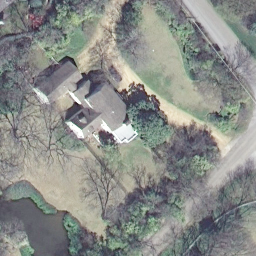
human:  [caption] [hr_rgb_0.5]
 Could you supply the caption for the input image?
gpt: This is a sparse residential area with a villa surrounded by trees and lawn .

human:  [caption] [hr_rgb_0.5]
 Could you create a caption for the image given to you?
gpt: A villa with grey roofs and a pond beside is in the sparse residential area .

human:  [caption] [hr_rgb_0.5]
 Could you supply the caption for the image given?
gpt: A villa with plants surrounded and a pond beside is in the sparse residential area .

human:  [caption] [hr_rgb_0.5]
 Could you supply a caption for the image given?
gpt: A villa with grey roofs is surrounded by trees and lawn in the sparse residential area .

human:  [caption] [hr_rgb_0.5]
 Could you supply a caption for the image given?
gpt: A villa with many plants surrounded and a pond beside .